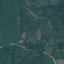
Land use / land cover class: Pasture